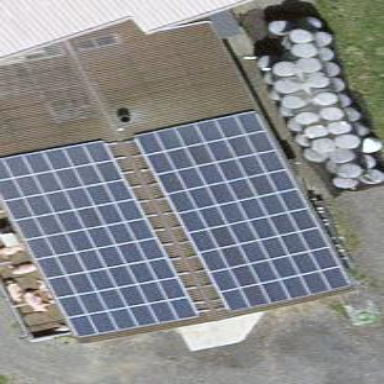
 consisting of solar photovoltaic panels."